Question: I am new to data analysis on Python and faced with problem in project making process. Some of the values in csv file has a delimiter in the double quotes, so Pandas can't separate it correctly
'''
top = pd.read_csv(r"C:\Users\User\Desktop\data analytics\Project\Analysis-Spotify-Top-2000\Spotify-2000.csv",delimiter = ",",
encoding = "UTF-8", doublequote=True, engine="python", quotechar='"', quoting=csv.QUOTE_ALL)
'''
I found which records calls that problem:

My teacher advice me to create a new dataframe with these values and the same columns, and those records that has a delimiter in double quotes should be deleted, then the df will merge to the original.
But honestly, I don't know how to do it properly (I made some weird things - <URL>
'''
is_title_null = pd.isnull(top["Title"])
missing_list = top[is_title_null]["Index"].tolist()
list_of_missing_list = []
for i in missing_list:
l = i.split(', ')
list_of_missing_list.append(l)
list_of_missing_list
missing_df = pd.DataFrame(np.empty((0, 15)))
missing_df.columns = ["Index", "Title","Artist","Top Genre","Year","Beats Per Minute
(BPM)","Energy","Danceability","Loudness (dB)","Liveness","Valence","Length
(Duration)","Acousticness","Speechiness","Popularity"]
missing_df.append(list_of_missing_list,ignore_index = True)
'''
Here is my project link in GitHub (here you can see the problem): <URL>
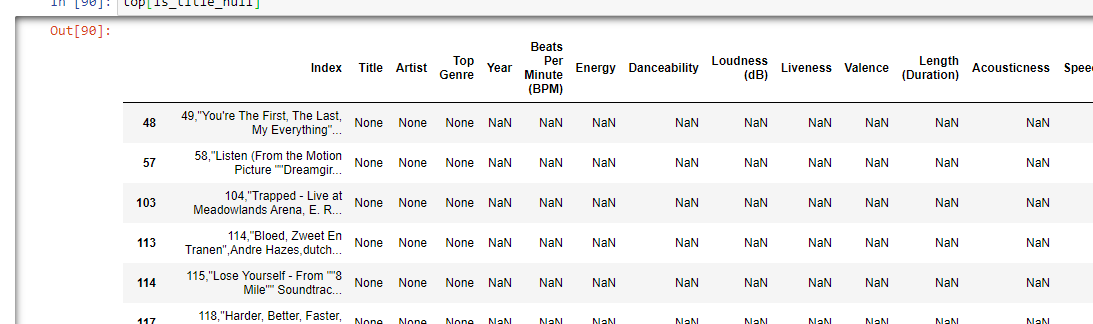
Answer: Ok. This is not a really elegant way to do things, but as I mentioned in the comment I made previously you will not fix the problem by first creating the dataframe because the file is corrupt to begin with. I managed to find a way to easily solve it.
Open your 'Spotify-2000'-file with excel and make text to columns. When asked which delimiter, choose , (comma). Save your file as a new '''csv'''-file (Soptify2.csv) but make sure to have ; as delimiter (this is because you might have titles including commas.
Now, use 'pandas' to read this new file:
'''
top = pd.read_csv(r"C:/Users/k_sego/spotify2.csv",delimiter = ";",
encoding = "iso-8859-1", doublequote=True, engine="python")
top.head(100)
'''
<URL>